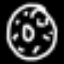
Label: donut